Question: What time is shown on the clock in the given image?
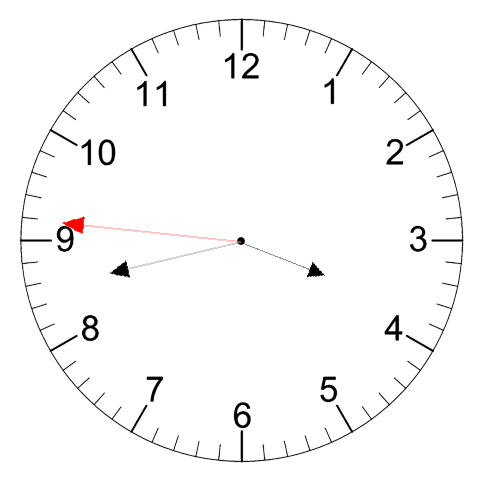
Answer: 03:42:46